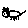
Label: cat